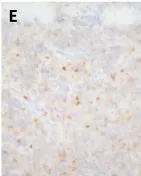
Case Pathology. ; with equivocal weak labeling for OCT2 . J X400).
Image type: pathology (immunostaining)